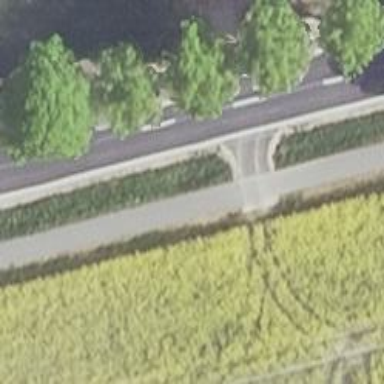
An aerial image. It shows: Asphalt path.